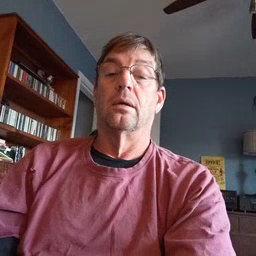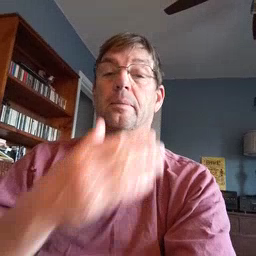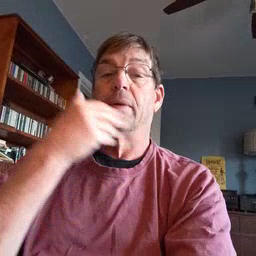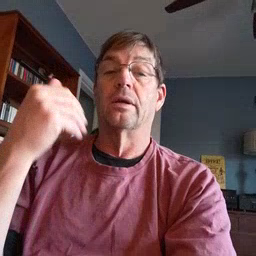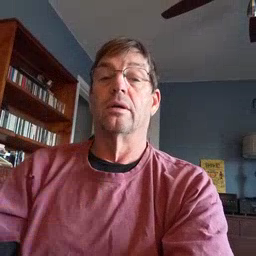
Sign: better